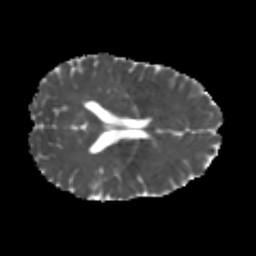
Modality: MD
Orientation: axial
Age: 23
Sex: female
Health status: healthy
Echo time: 0.074 s